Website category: game
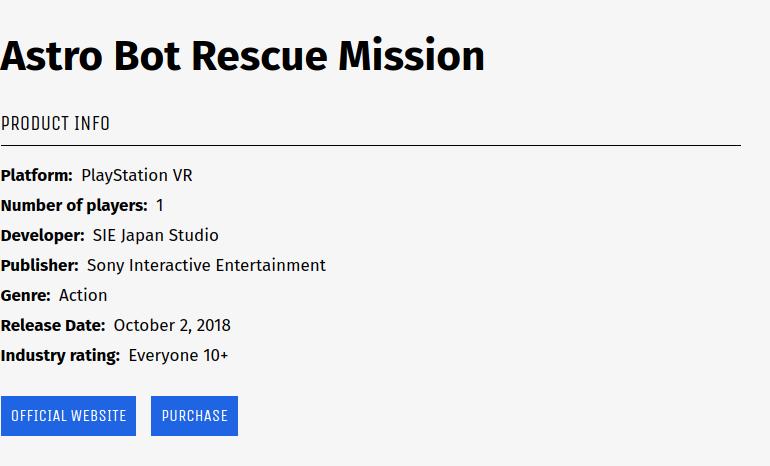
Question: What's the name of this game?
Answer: Astro Bot Rescue Mission

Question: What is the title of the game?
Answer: Astro Bot Rescue Mission

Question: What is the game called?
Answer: Astro Bot Rescue Mission

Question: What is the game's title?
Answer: Astro Bot Rescue Mission

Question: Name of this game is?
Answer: Astro Bot Rescue Mission

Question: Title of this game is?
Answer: Astro Bot Rescue Mission

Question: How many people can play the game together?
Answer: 1

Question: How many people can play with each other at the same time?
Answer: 1

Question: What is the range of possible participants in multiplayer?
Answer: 1

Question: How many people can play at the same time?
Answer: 1

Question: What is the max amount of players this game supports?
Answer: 1

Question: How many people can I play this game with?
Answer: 1

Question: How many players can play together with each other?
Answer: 1

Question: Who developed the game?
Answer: SIE Japan Studio

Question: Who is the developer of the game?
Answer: SIE Japan Studio

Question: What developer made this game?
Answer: SIE Japan Studio

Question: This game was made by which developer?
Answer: SIE Japan Studio

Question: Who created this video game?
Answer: SIE Japan Studio

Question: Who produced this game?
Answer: SIE Japan Studio

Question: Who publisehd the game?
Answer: Sony Interactive Entertainment

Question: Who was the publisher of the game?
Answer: Sony Interactive Entertainment

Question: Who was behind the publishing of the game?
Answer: Sony Interactive Entertainment

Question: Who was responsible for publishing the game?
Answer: Sony Interactive Entertainment

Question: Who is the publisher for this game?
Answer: Sony Interactive Entertainment

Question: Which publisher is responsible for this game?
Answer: Sony Interactive Entertainment

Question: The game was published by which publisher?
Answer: Sony Interactive Entertainment

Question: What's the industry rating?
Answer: Everyone 10+

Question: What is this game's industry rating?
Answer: Everyone 10+

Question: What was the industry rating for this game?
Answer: Everyone 10+

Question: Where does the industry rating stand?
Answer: Everyone 10+

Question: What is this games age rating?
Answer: Everyone 10+

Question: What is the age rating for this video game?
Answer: Everyone 10+

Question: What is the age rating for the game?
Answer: Everyone 10+

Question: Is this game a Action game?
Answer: yes

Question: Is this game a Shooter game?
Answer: no

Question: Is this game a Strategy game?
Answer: no

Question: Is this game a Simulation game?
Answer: no

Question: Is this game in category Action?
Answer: yes

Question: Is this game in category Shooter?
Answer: no

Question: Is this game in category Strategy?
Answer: no

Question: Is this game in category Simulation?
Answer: no

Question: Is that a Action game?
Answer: yes

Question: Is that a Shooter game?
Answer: no

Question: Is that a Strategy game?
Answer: no

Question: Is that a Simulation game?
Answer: no

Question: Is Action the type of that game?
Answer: yes

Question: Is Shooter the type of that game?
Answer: no

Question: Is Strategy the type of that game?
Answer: no

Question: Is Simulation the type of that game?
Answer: no

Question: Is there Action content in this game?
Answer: yes

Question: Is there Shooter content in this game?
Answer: no

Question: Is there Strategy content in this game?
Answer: no

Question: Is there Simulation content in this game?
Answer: no

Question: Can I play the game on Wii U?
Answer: no

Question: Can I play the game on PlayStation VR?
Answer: yes

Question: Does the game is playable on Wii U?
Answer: no

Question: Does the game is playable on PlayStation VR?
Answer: yes

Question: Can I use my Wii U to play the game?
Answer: no

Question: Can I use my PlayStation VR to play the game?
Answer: yes

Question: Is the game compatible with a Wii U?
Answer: no

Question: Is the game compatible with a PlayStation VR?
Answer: yes